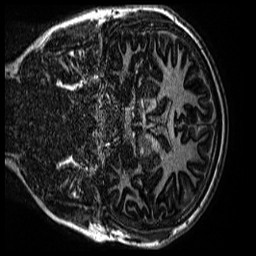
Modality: MP2RAGE
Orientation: coronal
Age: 11
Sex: female
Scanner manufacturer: siemens
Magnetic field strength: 3 T
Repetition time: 4 s
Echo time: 0.00299 s